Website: lowes
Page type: address-validator
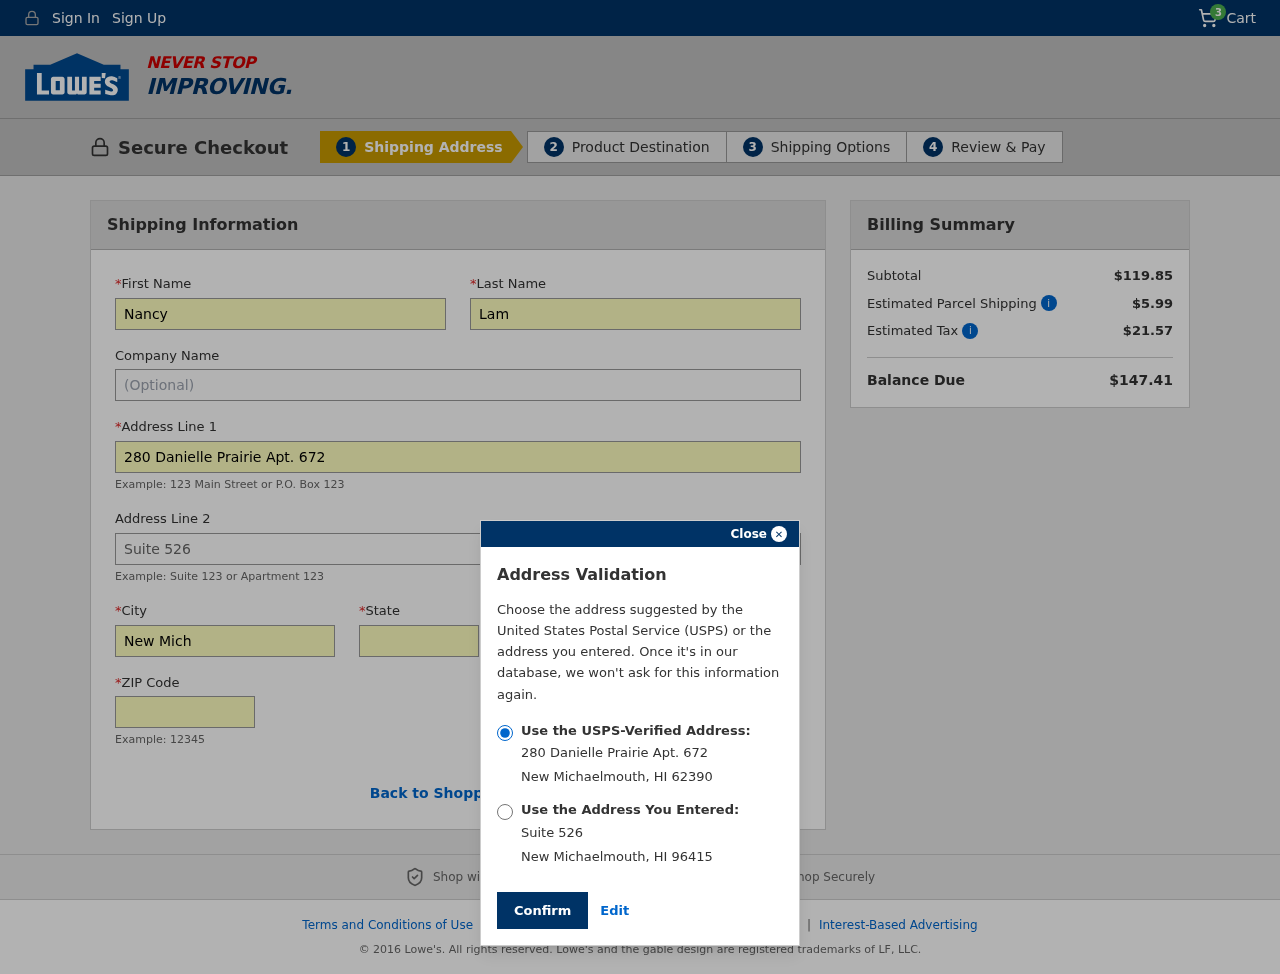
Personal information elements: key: PII_CITY
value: New Michaelmouth
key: PII_FIRSTNAME
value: Nancy
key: PII_LASTNAME
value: Lam
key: PII_POSTCODE
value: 62390
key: PII_POSTCODE2
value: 96415
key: PII_STATE
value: Hawaii
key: PII_STATE_ABBR
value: HI
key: PII_STREET
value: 280 Danielle Prairie Apt. 672
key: PII_STREET2
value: Suite 526
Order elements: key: ORDER_NUM_ITEMS
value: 3
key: ORDER_SUBTOTAL
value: $119.85
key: ORDER_SHIPPING_COST
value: $5.99
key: ORDER_TAX
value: $21.57
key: ORDER_TOTAL
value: $147.41